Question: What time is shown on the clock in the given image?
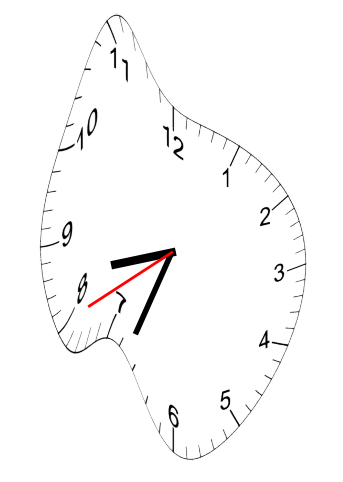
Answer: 08:33:40